Question:
Refer to the image above.
I have Table 1, and I want to produce Table 2 with SQL.
The first year has to be set to the value 10. The values following will multiply 10 by the multiplier for that year and previous years in Table 1.
For example:
- -
How would I go about doing this? I'd appreciate any help.
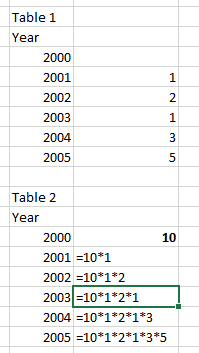
Answer: A colleague of mine long ago taught me a trick to solve this kind of problems using logarithm properties.
Basically you can do:
'''
Exp(sum(ln(multiplier)))
'''
To do the cumulative logic you need you should apply this on a self-join
'''
select a.youryear, Exp(sum(ln(b.multiplier))) cumulative_mutiplier
from yourtable as a
join
yourtable as b on a.youryear>=b.youryear
group by a.youryear;
'''
I've prepared a test on <URL>
'''
create table yourtable (
youryear integer,
multiplier integer
);
insert into yourtable(youryear,multiplier) values (2000,10);
insert into yourtable(youryear,multiplier) values (2001,1);
insert into yourtable(youryear,multiplier) values (2002,2);
insert into yourtable(youryear,multiplier) values (2003,1);
insert into yourtable(youryear,multiplier) values (2004,3);
insert into yourtable(youryear,multiplier) values (2005,5);
select a.youryear, Exp(sum(ln(b.multiplier))) cumulative_mutiplier
from yourtable as a
join
yourtable as b on a.youryear>=b.youryear
group by a.youryear;
'''
The result is:
'''
youryear cumulative_mutiplier
1 2000 10
2 2001 10
3 2002 20
4 2003 20
5 2004 60
6 2005 300
'''